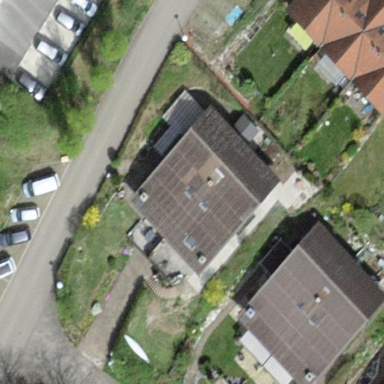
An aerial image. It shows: Semi-detached house.